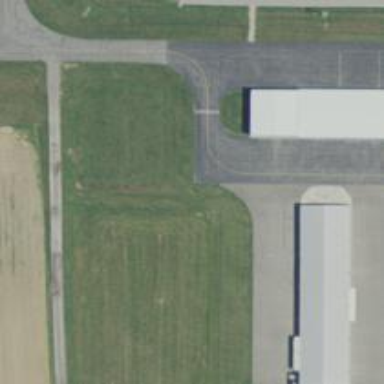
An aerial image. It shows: Asphalt apron at the airport.